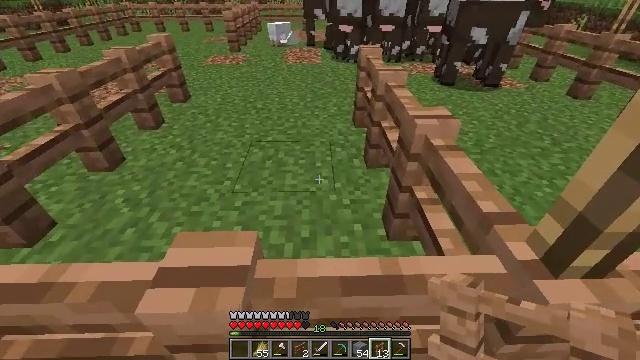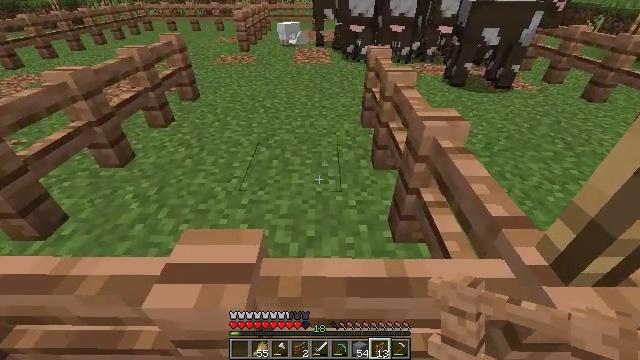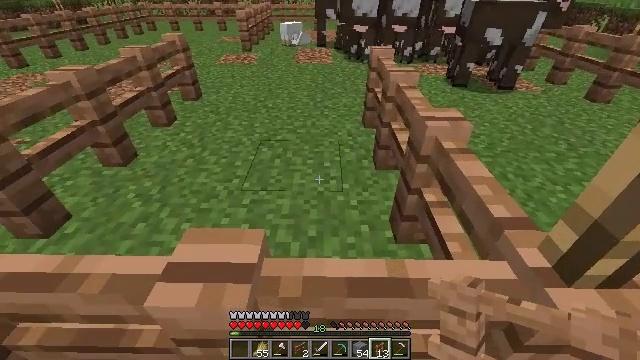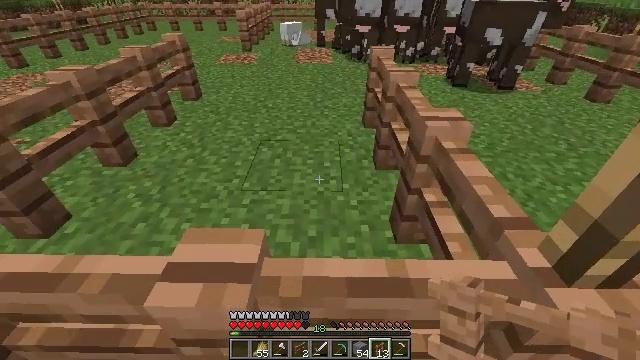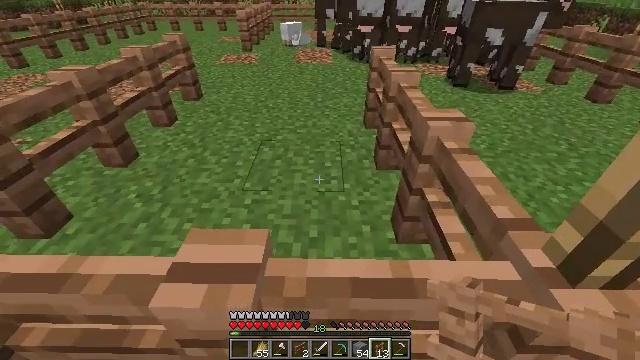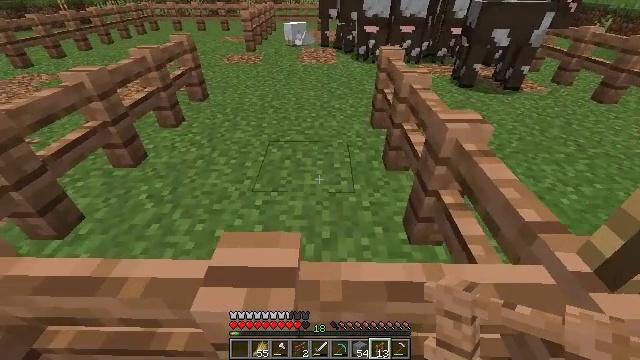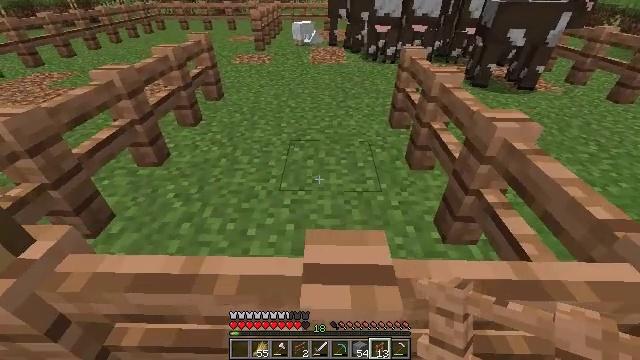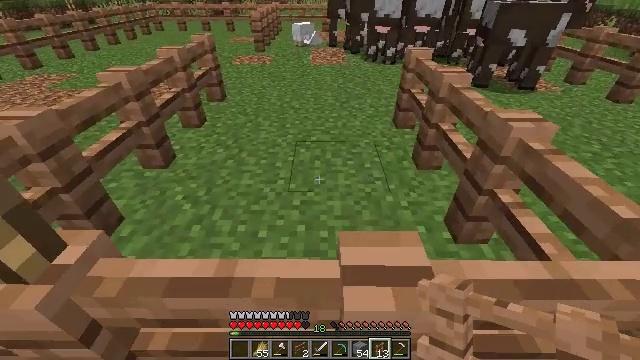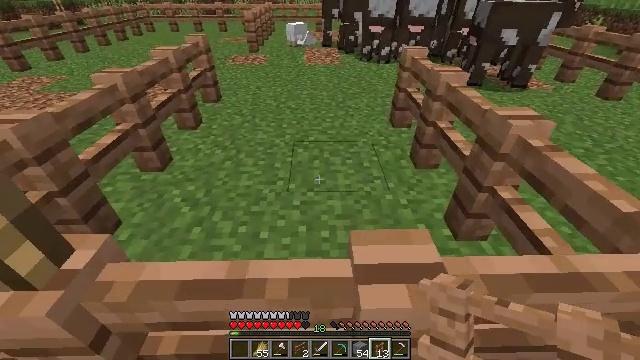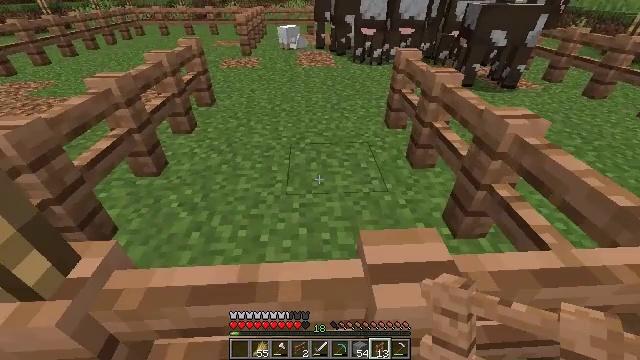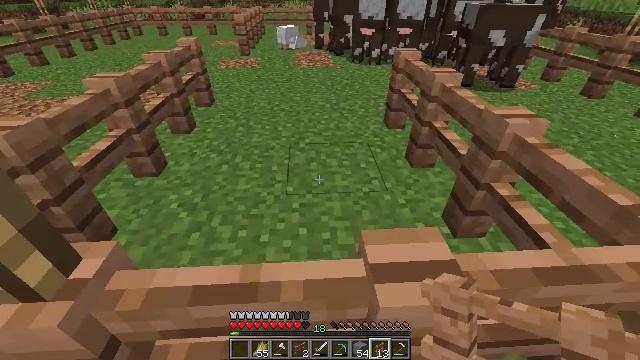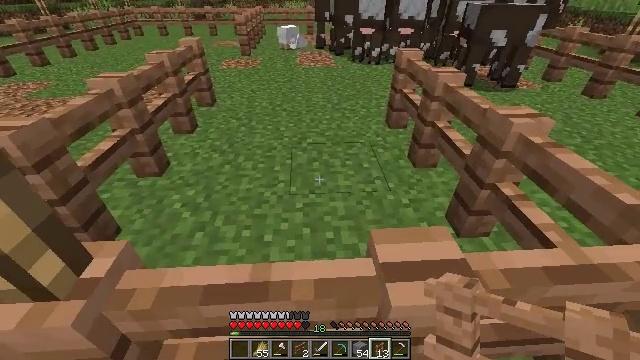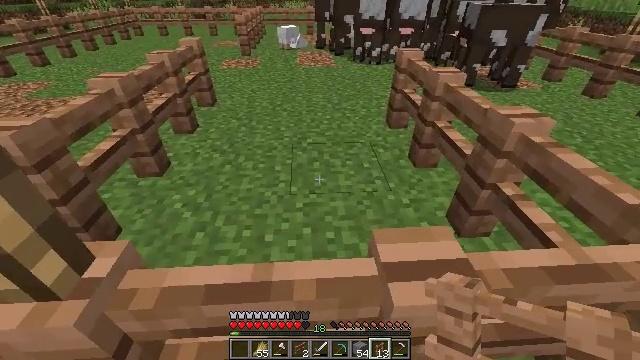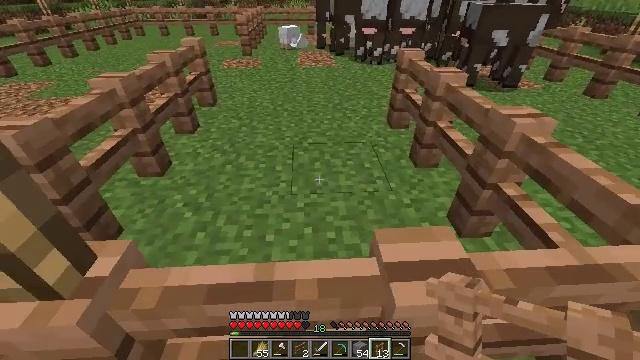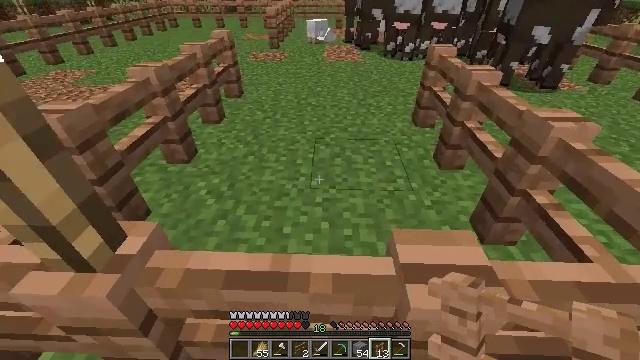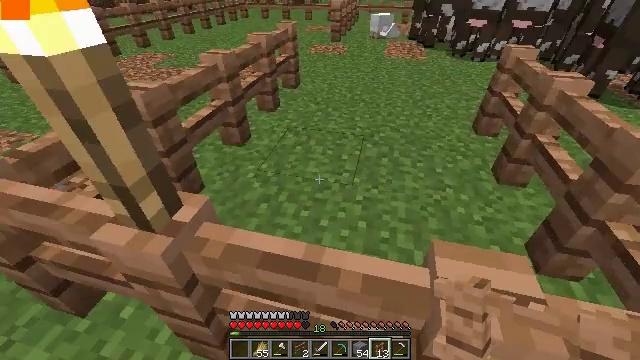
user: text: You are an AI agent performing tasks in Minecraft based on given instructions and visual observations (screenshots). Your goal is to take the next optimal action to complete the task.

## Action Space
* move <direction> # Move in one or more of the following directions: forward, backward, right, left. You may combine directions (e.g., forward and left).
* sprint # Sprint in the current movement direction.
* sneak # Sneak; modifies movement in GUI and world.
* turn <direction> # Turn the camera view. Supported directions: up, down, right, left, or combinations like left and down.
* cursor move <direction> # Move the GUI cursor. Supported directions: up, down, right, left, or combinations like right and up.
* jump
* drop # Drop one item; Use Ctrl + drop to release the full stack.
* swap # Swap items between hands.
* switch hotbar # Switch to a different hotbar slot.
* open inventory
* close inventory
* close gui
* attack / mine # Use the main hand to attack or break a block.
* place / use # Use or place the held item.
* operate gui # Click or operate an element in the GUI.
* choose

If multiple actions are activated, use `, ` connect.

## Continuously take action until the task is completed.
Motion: motion action
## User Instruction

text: Attack the jungle fence to break it.
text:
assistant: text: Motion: turn left
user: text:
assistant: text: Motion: no_op
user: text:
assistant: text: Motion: no_op
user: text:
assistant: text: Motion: move left
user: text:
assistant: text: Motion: move left
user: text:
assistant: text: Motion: move left
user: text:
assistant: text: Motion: no_op
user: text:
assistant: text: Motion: turn right
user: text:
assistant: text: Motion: turn right
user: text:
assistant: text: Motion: no_op
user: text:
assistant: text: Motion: no_op
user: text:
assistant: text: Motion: no_op
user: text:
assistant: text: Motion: no_op
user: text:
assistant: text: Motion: turn left and down
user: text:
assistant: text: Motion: turn left and down
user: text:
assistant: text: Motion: turn left
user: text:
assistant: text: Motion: turn left
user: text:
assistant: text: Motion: turn left
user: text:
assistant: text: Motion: no_op
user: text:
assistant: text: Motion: turn left
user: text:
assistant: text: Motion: turn left
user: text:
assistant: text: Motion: turn left
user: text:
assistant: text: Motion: no_op
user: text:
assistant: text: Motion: no_op
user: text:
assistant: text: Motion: no_op
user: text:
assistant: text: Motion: no_op
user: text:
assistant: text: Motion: no_op
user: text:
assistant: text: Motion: no_op
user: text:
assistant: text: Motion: no_op
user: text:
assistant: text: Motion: turn right